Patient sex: M
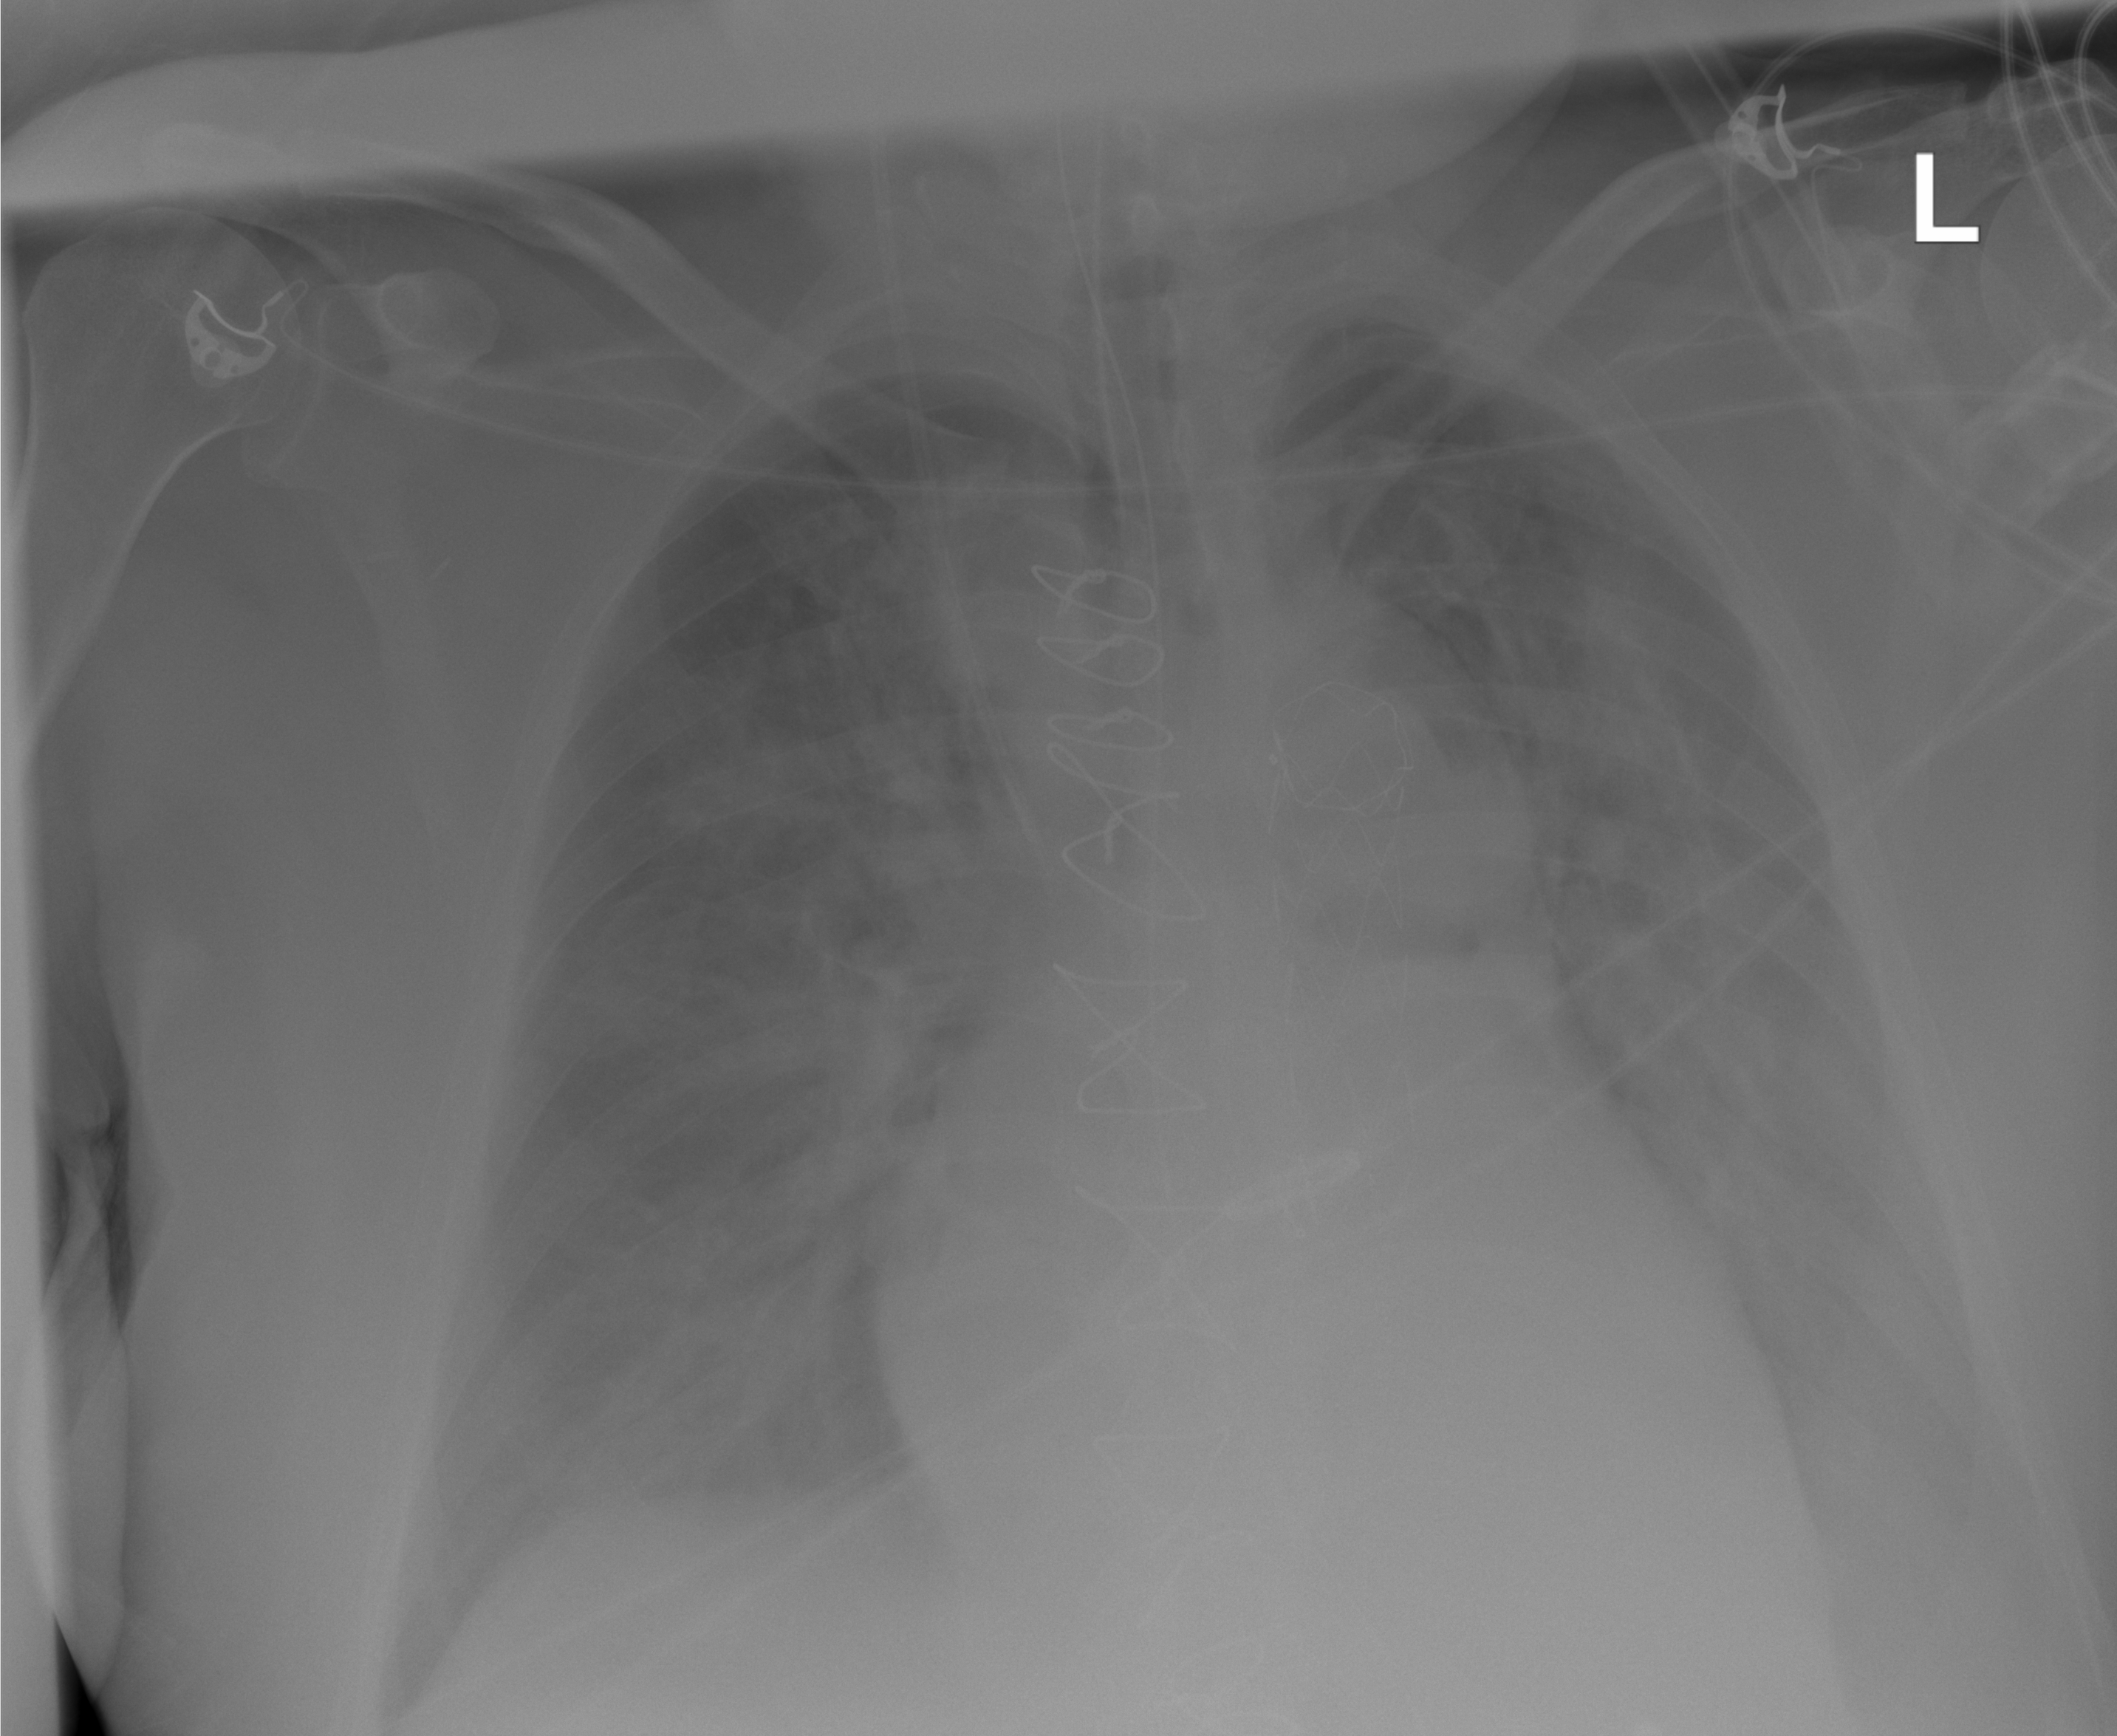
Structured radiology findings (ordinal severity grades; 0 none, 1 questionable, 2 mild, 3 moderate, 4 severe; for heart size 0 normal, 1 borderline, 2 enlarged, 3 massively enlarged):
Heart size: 2
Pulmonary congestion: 2
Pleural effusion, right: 2
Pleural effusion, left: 2
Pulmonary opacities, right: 3
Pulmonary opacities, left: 3
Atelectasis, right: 2
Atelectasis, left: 2